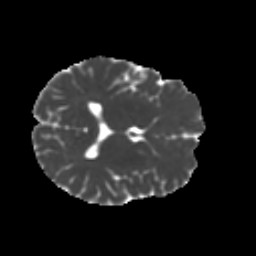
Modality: MD
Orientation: axial
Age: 24
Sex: male
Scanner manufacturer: ge
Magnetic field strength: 3 T
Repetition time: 7.8 s
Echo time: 0.0608 s